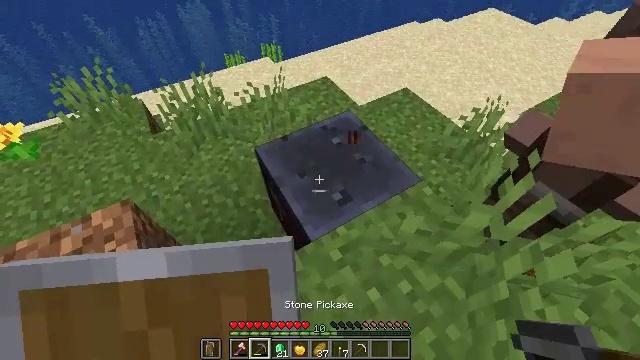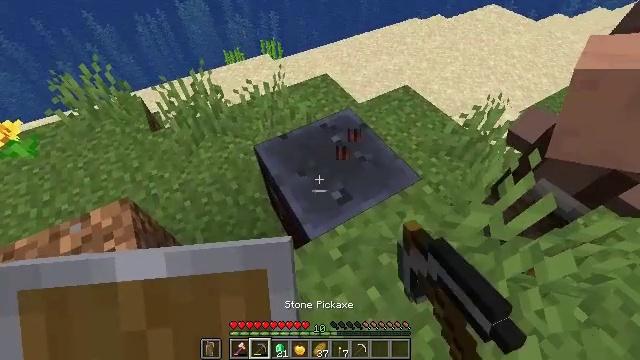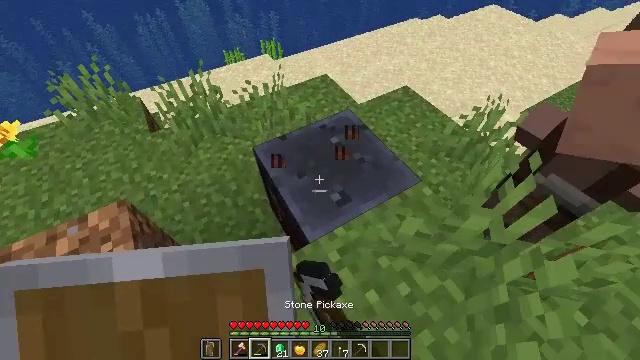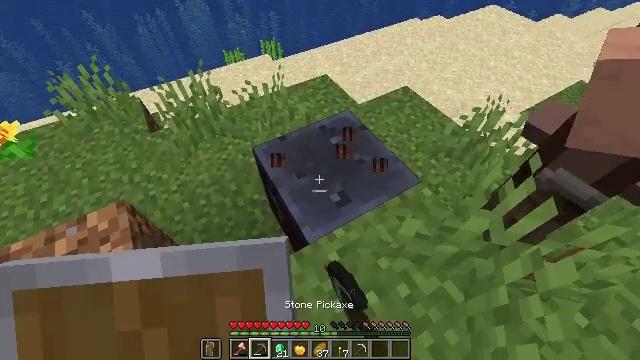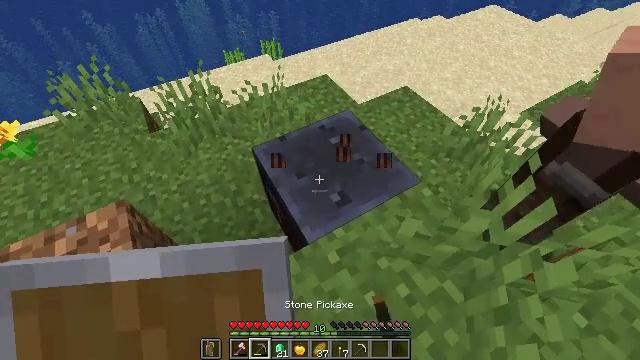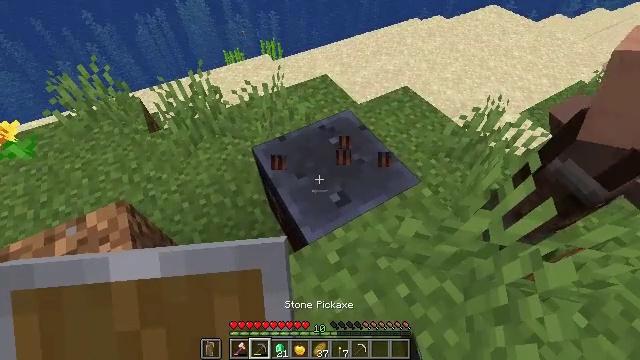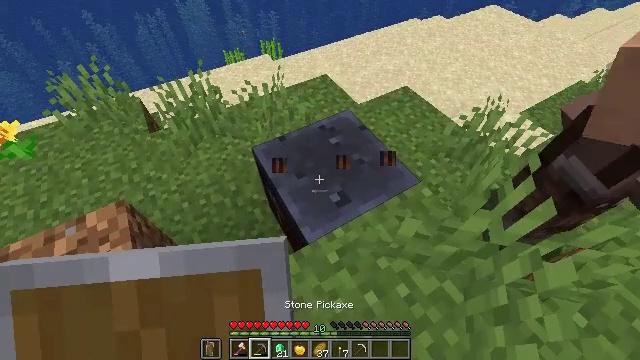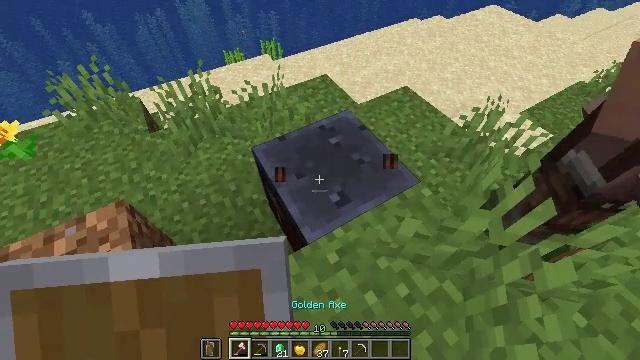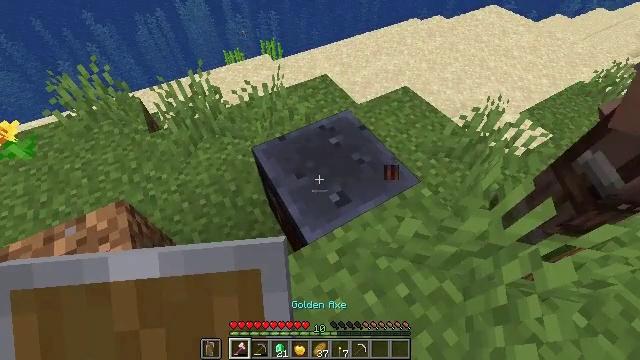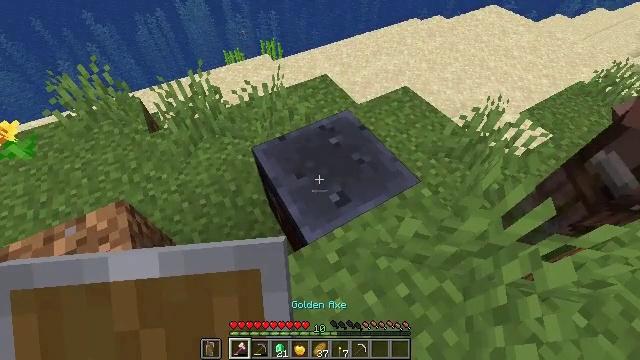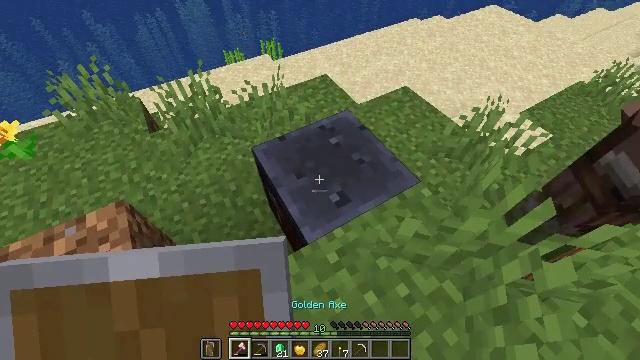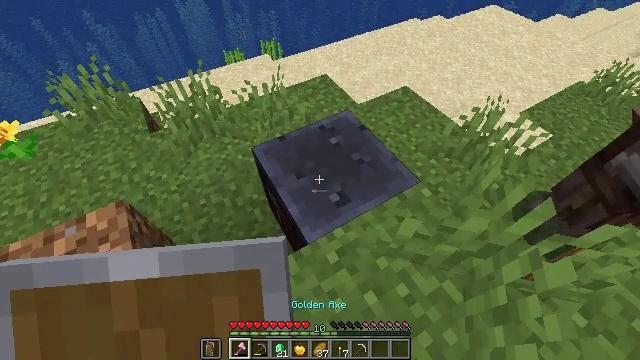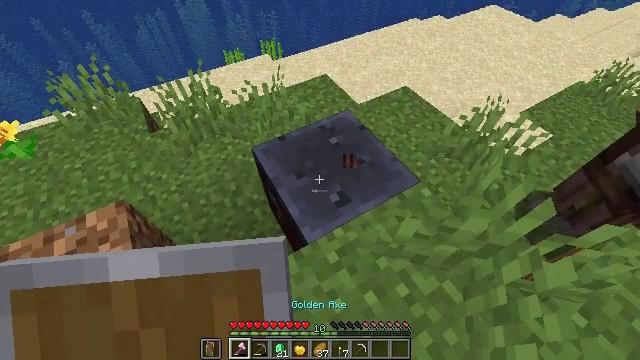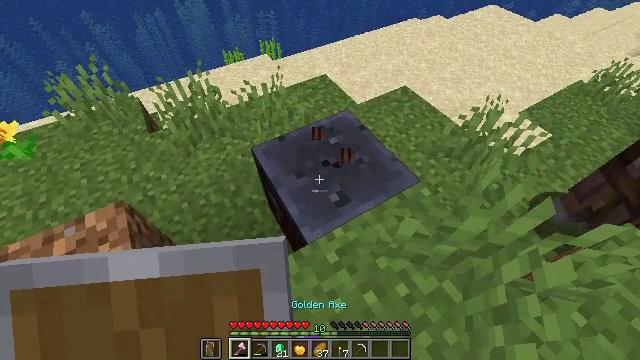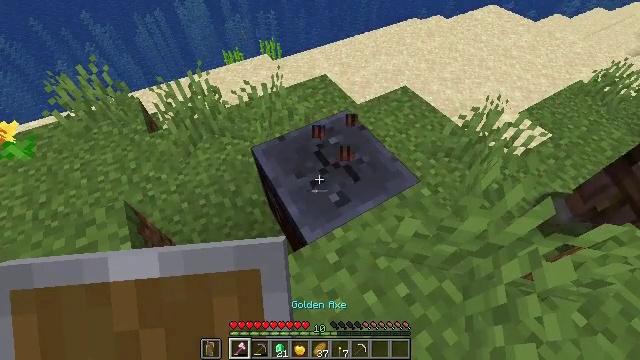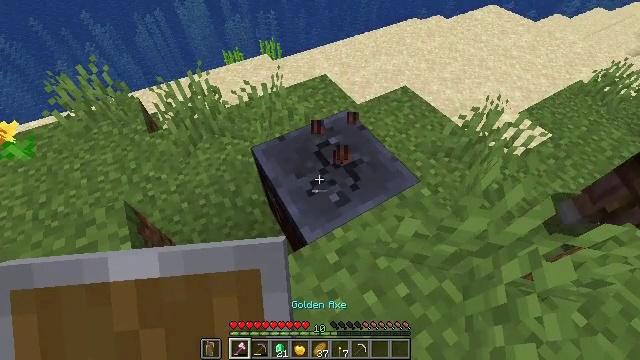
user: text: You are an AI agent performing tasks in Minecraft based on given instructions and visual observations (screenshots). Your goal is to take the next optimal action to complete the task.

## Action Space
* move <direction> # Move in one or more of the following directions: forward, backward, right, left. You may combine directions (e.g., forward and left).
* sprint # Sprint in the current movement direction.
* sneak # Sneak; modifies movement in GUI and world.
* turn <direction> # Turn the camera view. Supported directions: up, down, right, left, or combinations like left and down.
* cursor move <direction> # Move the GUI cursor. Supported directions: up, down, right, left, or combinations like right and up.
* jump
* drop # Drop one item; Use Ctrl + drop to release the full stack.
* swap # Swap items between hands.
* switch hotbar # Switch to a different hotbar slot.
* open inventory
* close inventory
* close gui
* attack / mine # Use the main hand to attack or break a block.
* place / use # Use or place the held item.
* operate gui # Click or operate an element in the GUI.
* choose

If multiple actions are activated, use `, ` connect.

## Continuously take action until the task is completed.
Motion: motion action
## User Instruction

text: Gather the smithing table into your inventory.
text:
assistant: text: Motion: attack / mine
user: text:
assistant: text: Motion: attack / mine
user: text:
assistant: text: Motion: attack / mine
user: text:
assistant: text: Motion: no_op
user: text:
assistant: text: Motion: no_op
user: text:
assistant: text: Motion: no_op
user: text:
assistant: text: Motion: no_op
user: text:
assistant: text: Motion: no_op
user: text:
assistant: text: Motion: no_op
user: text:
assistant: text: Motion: no_op
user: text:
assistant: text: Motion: no_op
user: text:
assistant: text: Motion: attack / mine
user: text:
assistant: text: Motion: attack / mine
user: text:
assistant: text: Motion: attack / mine
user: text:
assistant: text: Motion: attack / mine
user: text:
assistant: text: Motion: attack / mine
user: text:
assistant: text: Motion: attack / mine
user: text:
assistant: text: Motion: attack / mine
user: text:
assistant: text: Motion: attack / mine
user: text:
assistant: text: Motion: attack / mine
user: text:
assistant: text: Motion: attack / mine
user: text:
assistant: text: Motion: attack / mine
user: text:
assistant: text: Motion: move forward, turn right and down, attack / mine
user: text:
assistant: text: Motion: attack / mine